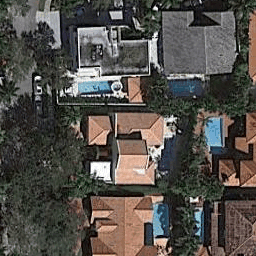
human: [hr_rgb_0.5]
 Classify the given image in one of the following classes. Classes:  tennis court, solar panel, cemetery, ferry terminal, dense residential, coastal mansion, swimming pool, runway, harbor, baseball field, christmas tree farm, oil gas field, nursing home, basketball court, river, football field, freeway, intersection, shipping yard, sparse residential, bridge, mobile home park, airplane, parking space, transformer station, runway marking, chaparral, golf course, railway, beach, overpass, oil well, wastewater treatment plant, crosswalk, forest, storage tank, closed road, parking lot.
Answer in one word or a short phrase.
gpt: coastal mansion